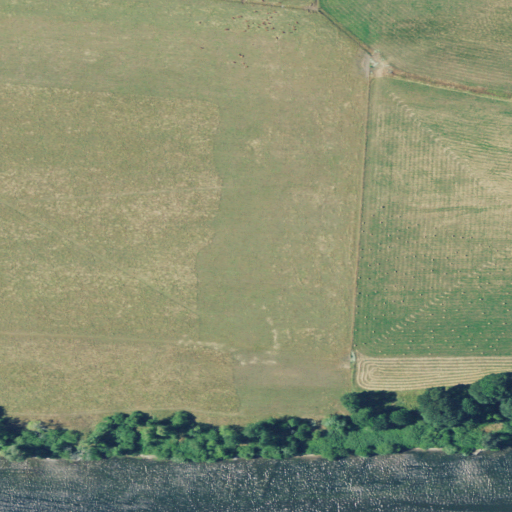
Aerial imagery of plain(s) in Oregon named Long Prairie containing pasture, herbaceous wetlands, and open water